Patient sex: M
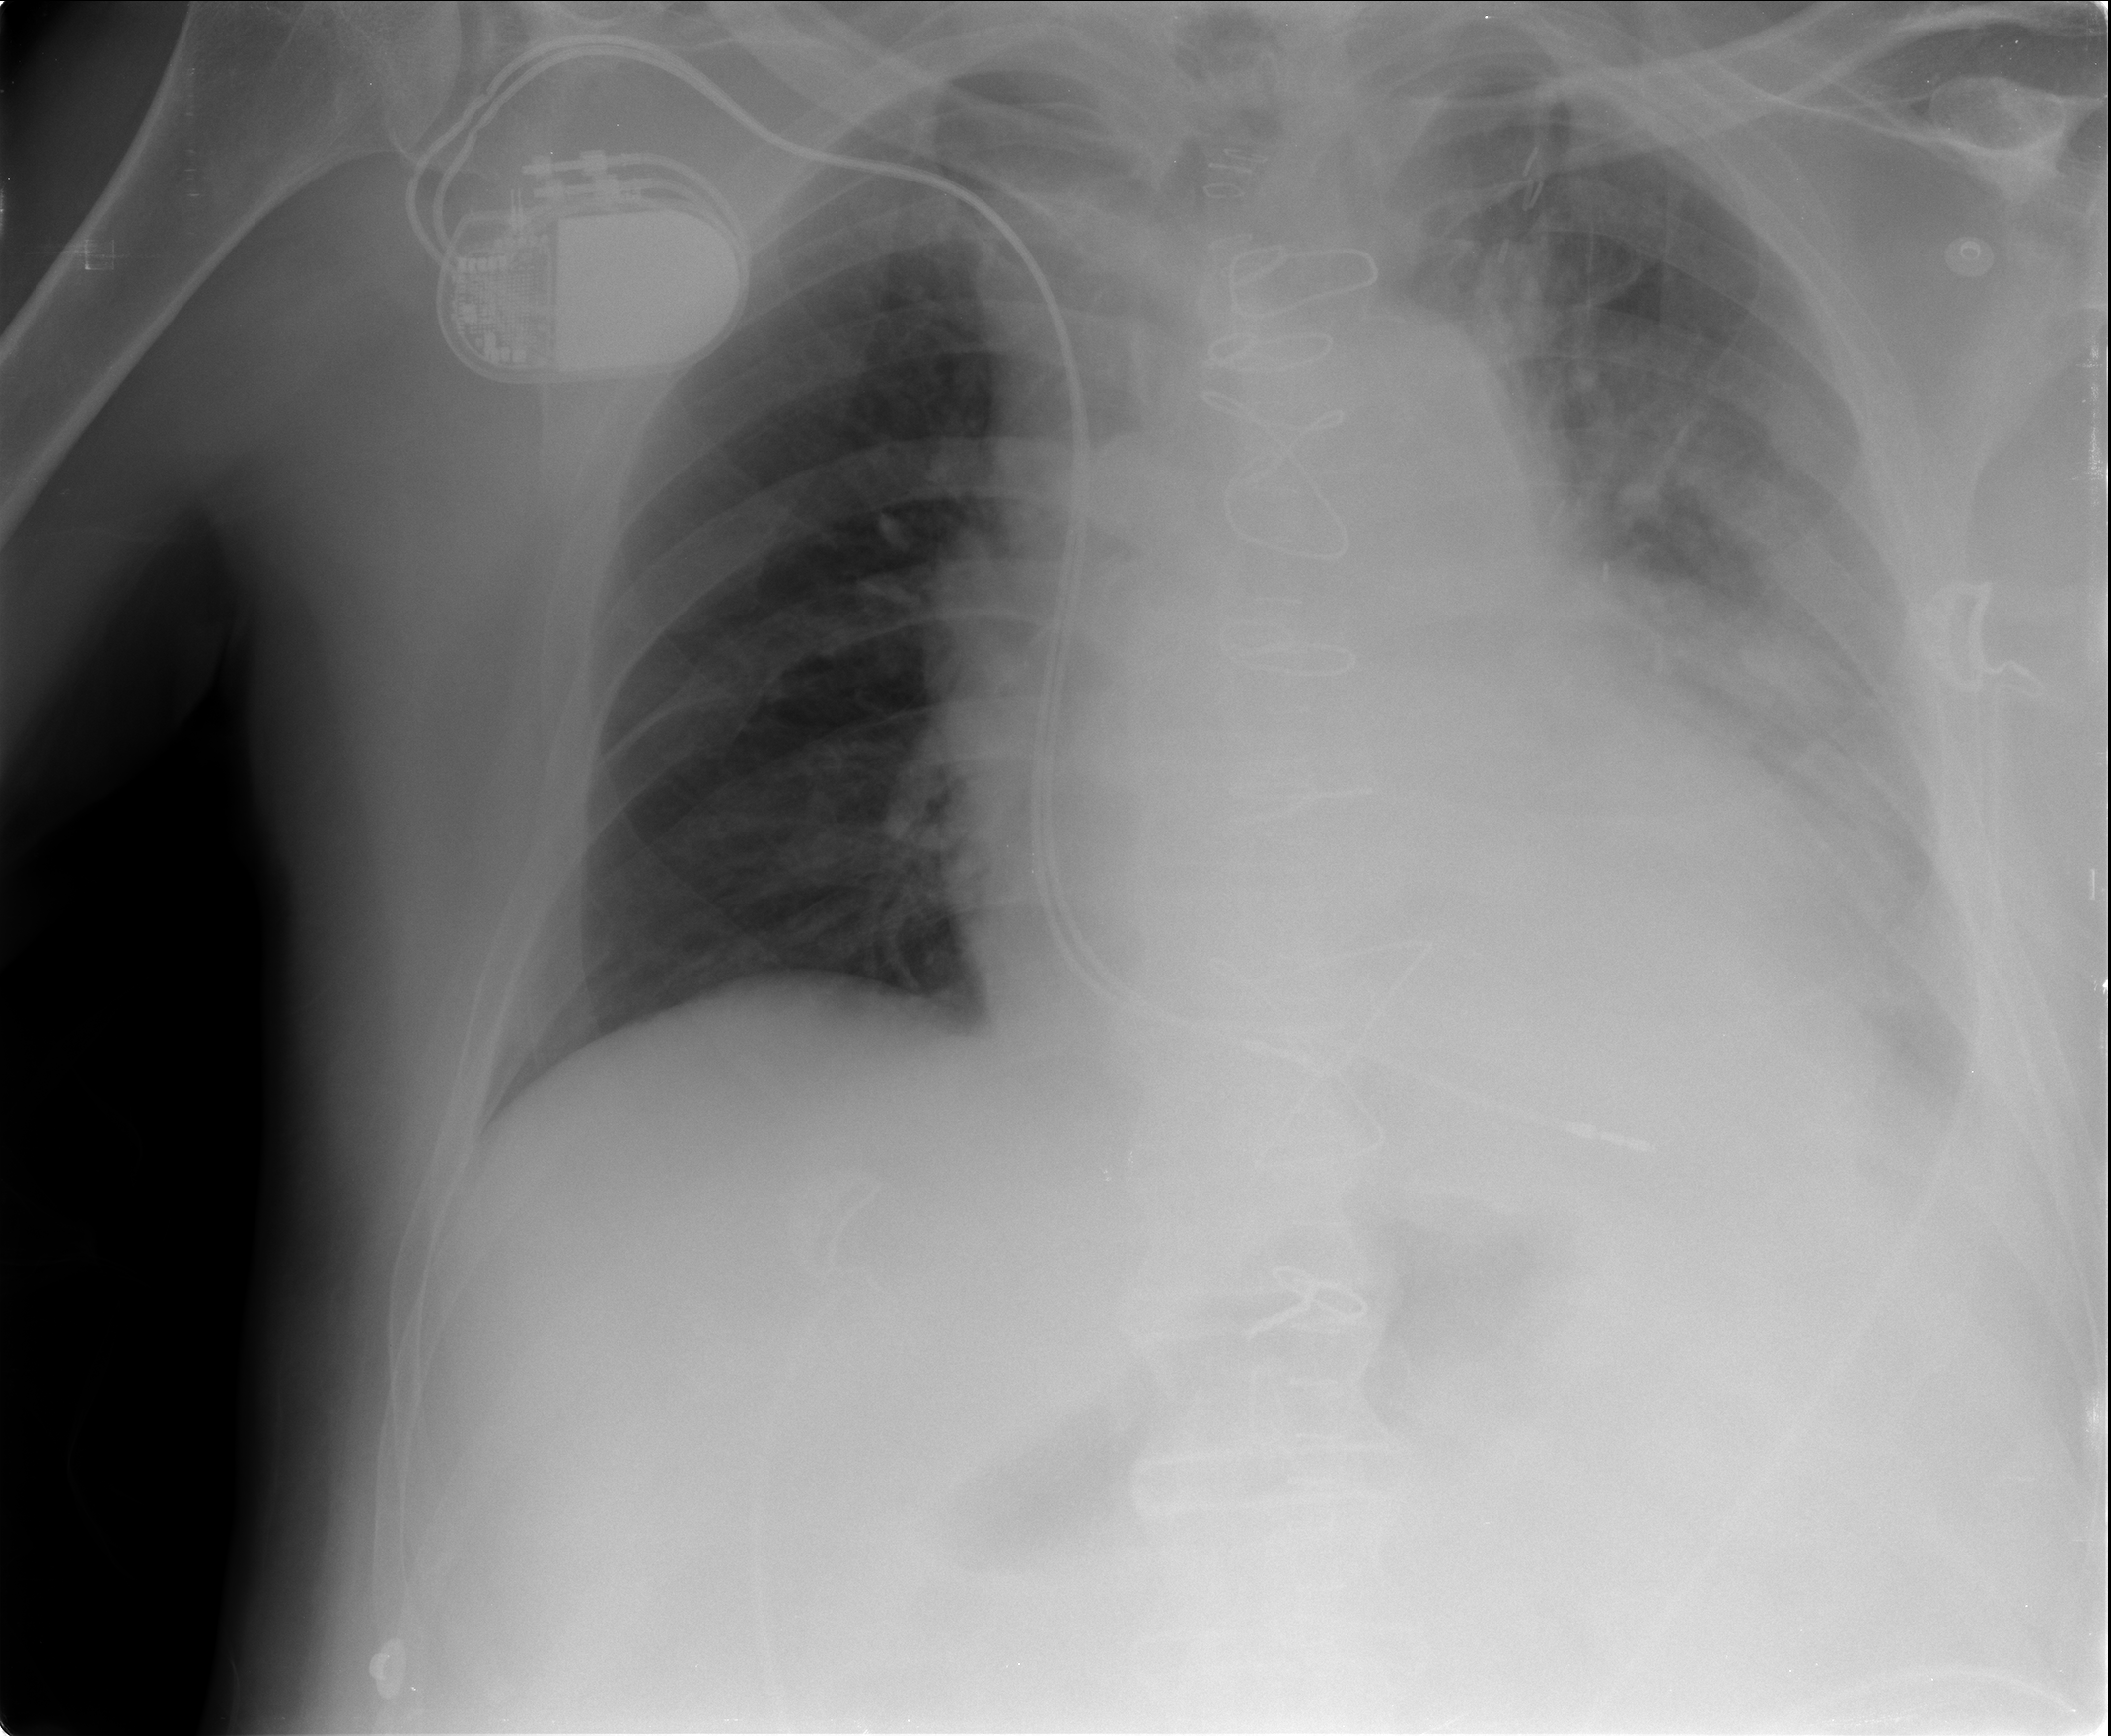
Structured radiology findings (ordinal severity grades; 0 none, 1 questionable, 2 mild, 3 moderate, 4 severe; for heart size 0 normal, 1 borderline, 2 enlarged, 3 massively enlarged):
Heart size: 2
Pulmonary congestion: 0
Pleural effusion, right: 0
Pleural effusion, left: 3
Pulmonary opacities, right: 0
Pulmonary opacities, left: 0
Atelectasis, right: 0
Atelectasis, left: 3